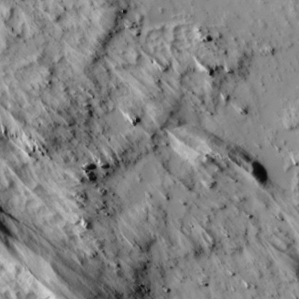
Label: non_frost